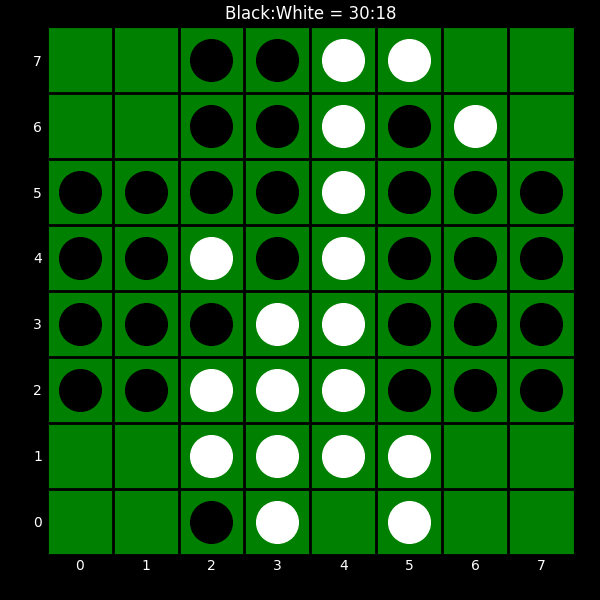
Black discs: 30
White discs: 18